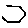
Label: hexagon